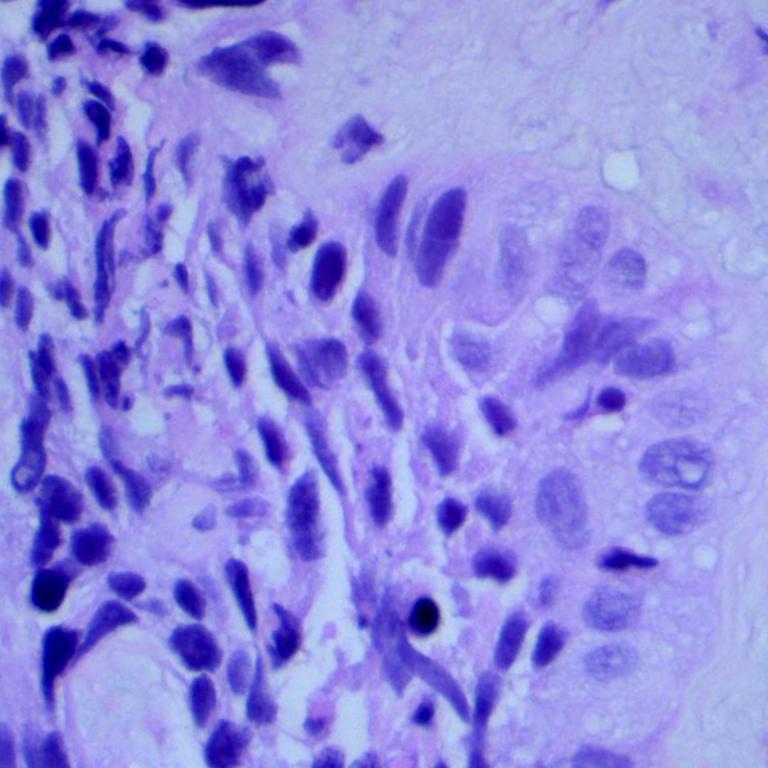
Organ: lung
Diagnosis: squamous carcinomas